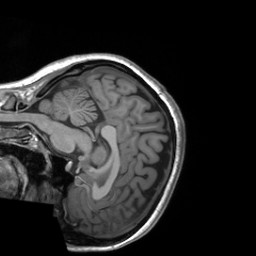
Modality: T1w
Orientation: sagittal
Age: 29
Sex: female
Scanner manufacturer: siemens
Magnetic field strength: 3 T
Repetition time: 2.3 s
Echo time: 0.00232 s